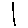
Label: line